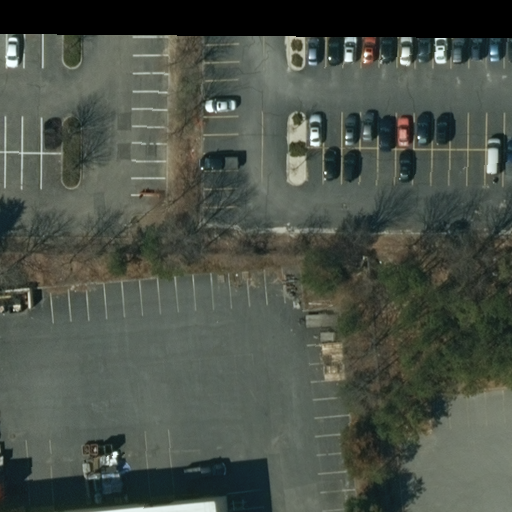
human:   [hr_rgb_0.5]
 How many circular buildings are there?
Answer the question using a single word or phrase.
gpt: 0

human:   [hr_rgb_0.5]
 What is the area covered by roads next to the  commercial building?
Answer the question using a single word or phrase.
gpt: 0m2

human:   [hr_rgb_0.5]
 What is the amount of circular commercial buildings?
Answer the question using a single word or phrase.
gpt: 0

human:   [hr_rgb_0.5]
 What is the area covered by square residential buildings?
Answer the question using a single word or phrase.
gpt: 0m2

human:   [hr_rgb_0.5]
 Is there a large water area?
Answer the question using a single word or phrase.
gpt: no

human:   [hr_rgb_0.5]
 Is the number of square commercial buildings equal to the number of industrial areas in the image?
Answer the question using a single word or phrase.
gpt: no

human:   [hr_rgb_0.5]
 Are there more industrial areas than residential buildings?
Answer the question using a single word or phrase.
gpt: yes

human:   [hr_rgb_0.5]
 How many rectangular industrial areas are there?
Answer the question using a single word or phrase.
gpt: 1

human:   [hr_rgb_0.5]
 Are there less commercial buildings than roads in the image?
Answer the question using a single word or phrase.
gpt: no

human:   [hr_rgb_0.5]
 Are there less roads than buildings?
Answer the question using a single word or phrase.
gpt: no

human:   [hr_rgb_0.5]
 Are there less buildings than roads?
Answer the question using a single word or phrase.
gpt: no

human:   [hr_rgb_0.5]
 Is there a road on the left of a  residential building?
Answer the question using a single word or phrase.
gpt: no

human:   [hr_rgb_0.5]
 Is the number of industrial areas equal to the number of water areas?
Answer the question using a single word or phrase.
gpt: no

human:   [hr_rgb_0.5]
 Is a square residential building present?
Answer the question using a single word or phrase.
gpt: no

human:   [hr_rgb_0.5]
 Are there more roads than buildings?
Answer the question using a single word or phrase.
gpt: no

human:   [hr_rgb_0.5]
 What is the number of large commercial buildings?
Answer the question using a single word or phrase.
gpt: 1

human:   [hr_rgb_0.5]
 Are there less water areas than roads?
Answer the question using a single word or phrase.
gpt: yes

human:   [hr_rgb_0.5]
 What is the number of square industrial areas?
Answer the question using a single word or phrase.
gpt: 0

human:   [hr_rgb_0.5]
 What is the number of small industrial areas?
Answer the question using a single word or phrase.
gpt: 0

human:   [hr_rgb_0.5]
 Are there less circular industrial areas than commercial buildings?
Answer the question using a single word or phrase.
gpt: yes

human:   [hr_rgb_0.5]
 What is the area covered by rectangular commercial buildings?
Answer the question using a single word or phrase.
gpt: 0m2

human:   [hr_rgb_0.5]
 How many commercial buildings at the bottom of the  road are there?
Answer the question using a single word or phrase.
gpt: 1

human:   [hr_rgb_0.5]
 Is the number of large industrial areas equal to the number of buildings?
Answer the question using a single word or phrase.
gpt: yes

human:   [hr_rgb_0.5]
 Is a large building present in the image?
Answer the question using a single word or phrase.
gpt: yes

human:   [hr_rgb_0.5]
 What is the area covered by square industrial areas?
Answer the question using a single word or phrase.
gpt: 0m2

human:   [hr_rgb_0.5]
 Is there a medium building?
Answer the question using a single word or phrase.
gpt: no

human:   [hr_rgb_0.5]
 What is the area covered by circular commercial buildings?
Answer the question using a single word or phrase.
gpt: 0m2

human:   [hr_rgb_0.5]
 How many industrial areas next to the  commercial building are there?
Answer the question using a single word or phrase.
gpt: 1

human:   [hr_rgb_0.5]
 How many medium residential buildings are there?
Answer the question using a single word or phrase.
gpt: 0

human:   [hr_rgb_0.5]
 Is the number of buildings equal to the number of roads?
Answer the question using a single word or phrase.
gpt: yes

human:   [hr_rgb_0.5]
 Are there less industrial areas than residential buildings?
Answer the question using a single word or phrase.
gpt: no

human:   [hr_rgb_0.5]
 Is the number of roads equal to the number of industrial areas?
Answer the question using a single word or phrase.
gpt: yes

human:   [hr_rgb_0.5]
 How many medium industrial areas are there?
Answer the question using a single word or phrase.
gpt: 0

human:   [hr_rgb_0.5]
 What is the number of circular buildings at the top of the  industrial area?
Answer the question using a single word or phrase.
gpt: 0

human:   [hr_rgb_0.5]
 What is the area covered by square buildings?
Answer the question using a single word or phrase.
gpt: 0m2

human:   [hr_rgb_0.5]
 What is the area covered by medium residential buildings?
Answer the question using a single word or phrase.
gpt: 0m2